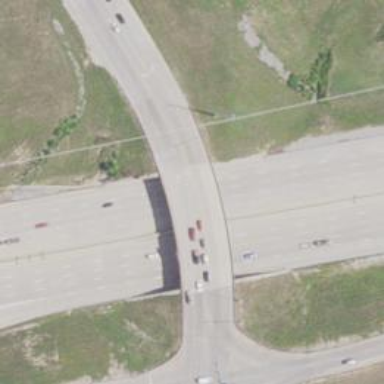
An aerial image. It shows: Secondary road with asphalt surface passing over bridge.